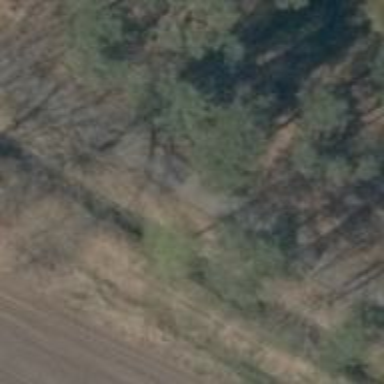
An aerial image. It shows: Asphalt track suitable for forestry vehicles with top-grade surface.